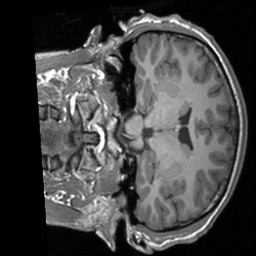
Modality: T1w
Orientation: coronal
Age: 23
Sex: male
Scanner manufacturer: siemens
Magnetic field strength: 3 T
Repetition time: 1.9 s
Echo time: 0.00226 s